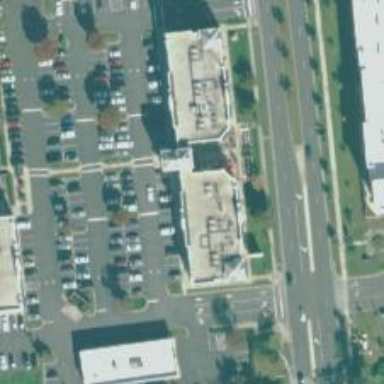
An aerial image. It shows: Healthcare clinic.